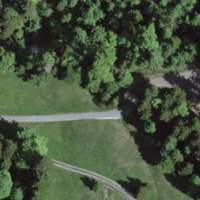
EUNIS habitat code: 43
Species observed at this site:
Prunella vulgaris